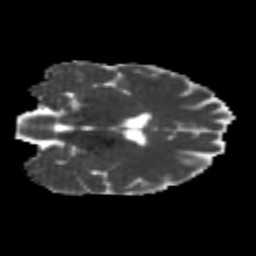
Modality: MD
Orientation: coronal
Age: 22
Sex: female
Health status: healthy
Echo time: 0.074 s